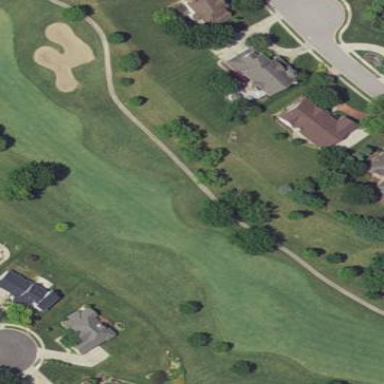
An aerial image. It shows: Golf fairway surrounded by grass.